Question: I have the following ImageObject class:
'''
public class ImageObject
{
public static Image CropImage(Image img, Rectangle cropArea)
{
Bitmap bmpImage = new Bitmap(img);
Bitmap target = new Bitmap(cropArea.Width, cropArea.Height);
using(Graphics g = Graphics.FromImage(target))
{
g.DrawImage(bmpImage, new Rectangle(0, 0, target.Width, target.Height), cropArea, GraphicsUnit.Pixel);
g.Dispose();
}
return (Image)target;
}
public static Image ResizeImage(Image imgToResize, Size size)
{
int sourceWidth = imgToResize.Width;
int sourceHeight = imgToResize.Height;
float nPercent = 0;
float nPercentW = 0;
float nPercentH = 0;
nPercentW = ((float)size.Width / (float)sourceWidth);
nPercentH = ((float)size.Height / (float)sourceHeight);
if (nPercentH < nPercentW)
nPercent = nPercentH;
else
nPercent = nPercentW;
int destWidth = (int)(sourceWidth * nPercent);
int destHeight = (int)(sourceHeight * nPercent);
Bitmap b = new Bitmap(destWidth, destHeight);
//Graphics g = Graphics.FromImage((Image)b);
using(Graphics g = Graphics.FromImage((Image)b))
{
g.InterpolationMode = InterpolationMode.HighQualityBicubic;
g.DrawImage(imgToResize, 0, 0, destWidth, destHeight);
g.Dispose();
}
return (Image)b;
}
public static void SaveJpeg(string path, System.Drawing.Image source, long quality)
{
EncoderParameter qualityParam = new EncoderParameter(System.Drawing.Imaging.Encoder.Quality, quality);
ImageCodecInfo jpegCodec = GetEncoderInfo("image/jpeg");
if (jpegCodec == null)
return;
EncoderParameters encoderParams = new EncoderParameters(1);
encoderParams.Param[0] = qualityParam;
source.Save(path, jpegCodec, encoderParams);
}
private static ImageCodecInfo GetEncoderInfo(string mimeType)
{
// Get image codecs for all image formats
ImageCodecInfo[] codecs = ImageCodecInfo.GetImageEncoders();
// Find the correct image codec
for (int i = 0; i < codecs.Length; i++)
if (codecs[i].MimeType == mimeType)
return codecs[i];
return null;
}
}
'''
And I reference this code from a function in another class:
'''
public static void CreateAvatar(string filepath, int x, int y, int w, int h)
{
var big = filepath + "100x100.jpg";
var medium = filepath + "40x40.jpg";
var small = filepath + "25x25.jpg";
var full_path = filepath + "avatar.jpg";
var temp_path = filepath + "avatar_t.jpg";
if (File.Exists(big))
{
File.Delete(big);
}
if (File.Exists(medium))
{
File.Delete(medium);
}
if (File.Exists(small))
{
File.Delete(small);
}
if (File.Exists(temp_path))
{
File.Delete(temp_path);
}
System.Drawing.Image img = System.Drawing.Image.FromFile(full_path);
System.Drawing.Rectangle rect = new Rectangle(x, y, w, h);
System.Drawing.Size hundred = new Size(100, 100);
System.Drawing.Size forty = new Size(40, 40);
System.Drawing.Size twentyfive = new Size(25, 25);
//we crop, then we resize...
var cropped = ImageObject.CropImage(img, rect);
ImageObject.SaveJpeg(temp_path, cropped, 100L);
//problems usually from here. can't save big, because it can't read temp_path - it's locked...
var resize_big = ImageObject.ResizeImage(System.Drawing.Image.FromFile(temp_path), hundred);
ImageObject.SaveJpeg(big, resize_big, 100L);
var resize_forty = ImageObject.ResizeImage(System.Drawing.Image.FromFile(temp_path), forty);
ImageObject.SaveJpeg(medium, resize_forty, 100L);
var resize_twentyfive = ImageObject.ResizeImage(System.Drawing.Image.FromFile(temp_path), twentyfive);
ImageObject.SaveJpeg(small, resize_twentyfive, 100L);
}
'''
This method is called by a web service. On the first execution of this code (after an IIS restart), all is well, but if used again it hangs. I know it has to do with the two images I have created: 'avatar.jpg' and 'avatar_t.jpg'. I know this because I cannot delete or rename the images in Explorer:

I have ensured I have 'Dispose''d the 'Graphics' objects as suggested by many, but I can't figure out why the locks won't release? Can anyone see the problem?
Ideally, I'd like to do this at the bottom:
'''
var resize_twentyfive = ImageObject.ResizeImage(System.Drawing.Image.FromFile(temp_path), twentyfive);
ImageObject.SaveJpeg(small, resize_twentyfive, 100L);
//clean up, delete avatar.jpg and avatar_t.jpg
File.Delete(temp_path);
File.Delete(full_path);
'''
And delete the images I used to read from - they are no longer needed. I don't mind them staying there, so long as I can then overwrite them at will from the uploader...
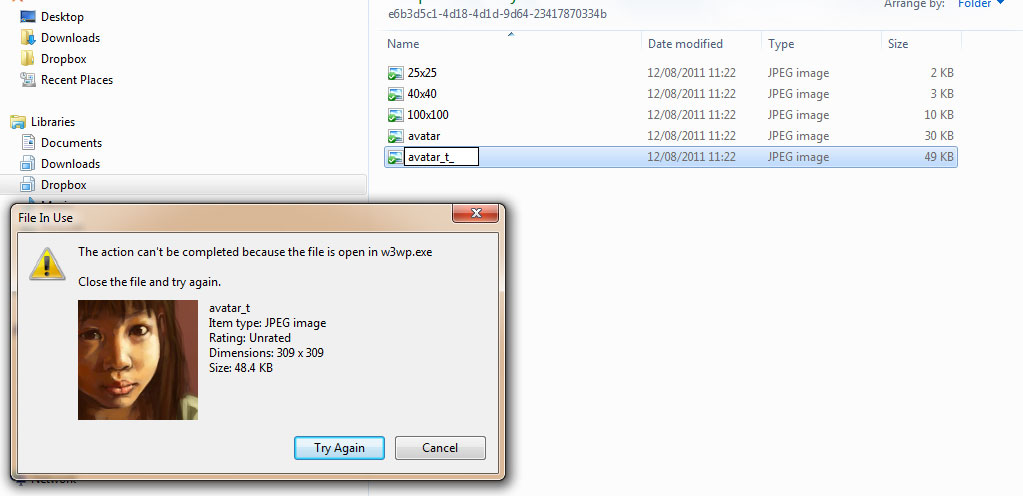
Answer: <URL> does not close the file until you call Dispose on the image.
<URL>:
> When either a Bitmap object or an Image object is constructed from a
file, the file remains locked for the lifetime of the object. As a
result, you cannot change an image and save it back to the same file
where it originated. Additionally, if the stream was destroyed during the life of the
Bitmap object, you cannot successfully access an image that was based
on a stream. For example, the Graphics.DrawImage() function may not
succeed after the stream has been destroyed
'Image.FromFile()' is a very poor API method (in the sense that it sets the developer up for failure!). The problem is caused by:
> GDI+, and therefore the System.Drawing namespace, .
Additionally, even after the image has been decoded, GDI+ may
determine that it is more efficient to discard the memory for a large
Bitmap and to re-decode later. Therefore, GDI+ must have access to the
source bits for the image for the life of the Bitmap or the Image
object. To retain access to the source bits, GDI+ locks any source file, and
forces the application to maintain the life of any source stream, for
the life of the Bitmap or the Image object.
Again, quoting from the support article:
> To work around this problem, create new Bitmap images by using one of
the following methods (as described later in this section): - - In both cases, calling the Bitmap.Dispose() method on the original
Bitmap removes the lock on the file or removes the requirement that
the stream or memory stay alive.